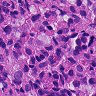
Metastatic tissue present: yes